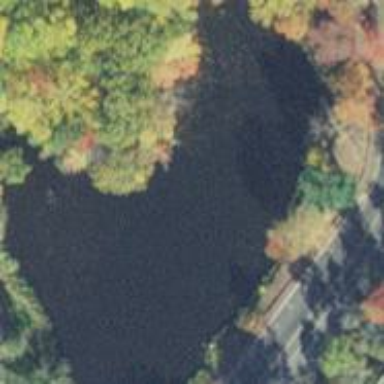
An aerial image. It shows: Serene lake.